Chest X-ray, PA view. Patient: 43 years old, sex M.
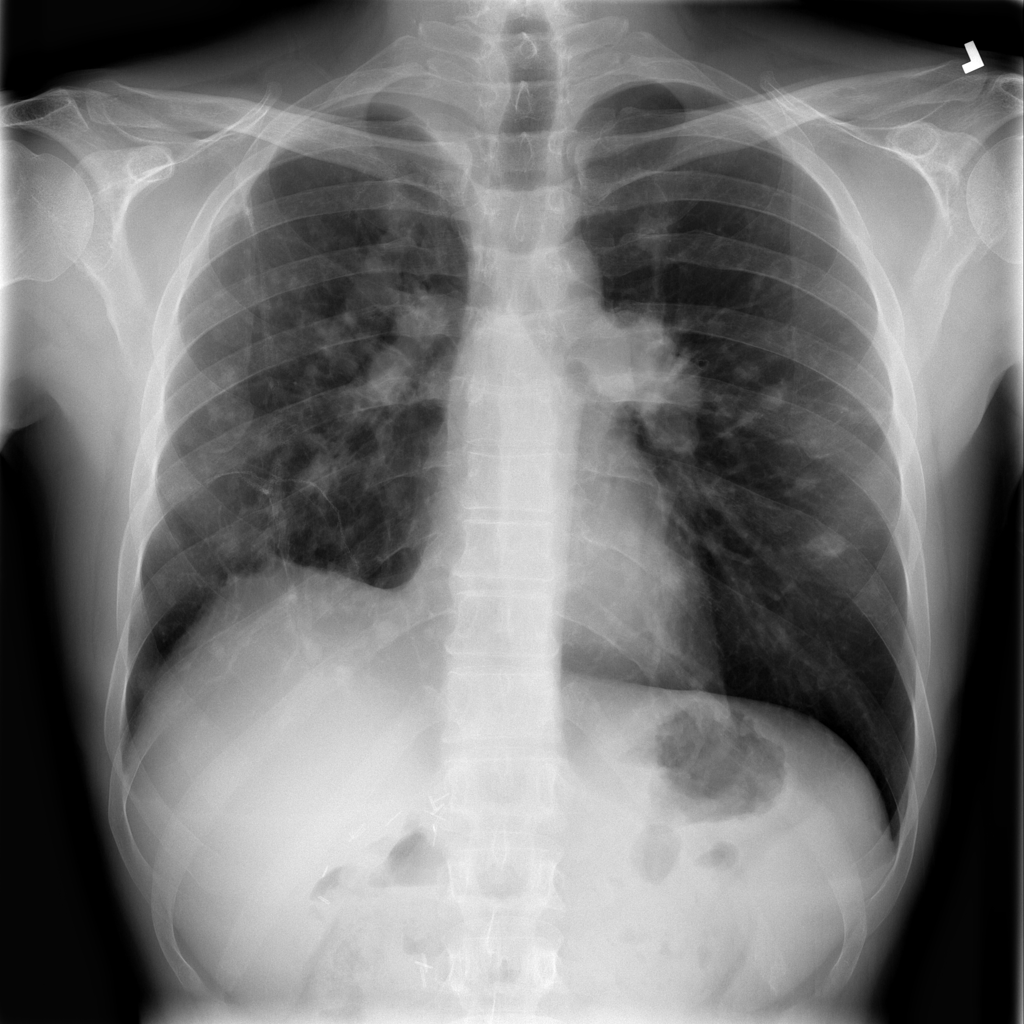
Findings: No Finding